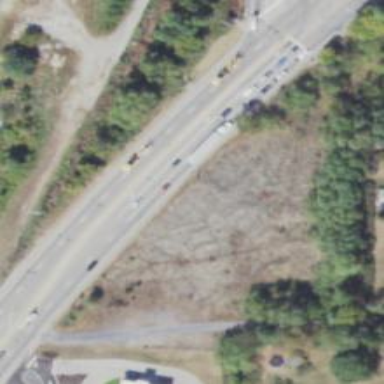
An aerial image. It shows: Asphalt road designated as trunk highway.